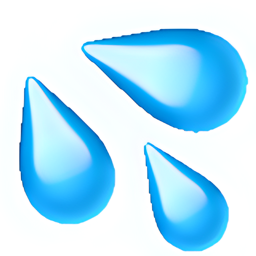
Name: splashing sweat symbol
Emoji: 💦
Group: Smileys & Emotion
Sub-group: emotion